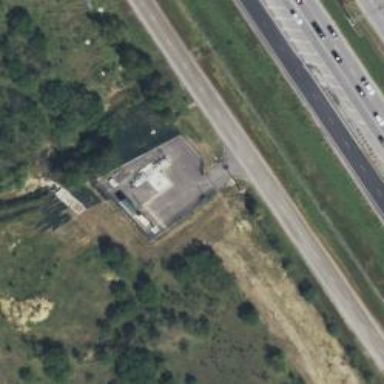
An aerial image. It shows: Pumping station.